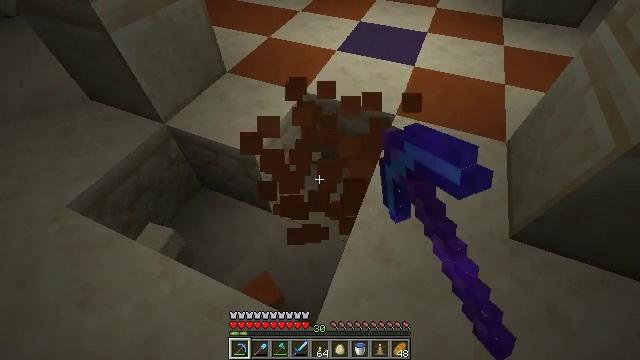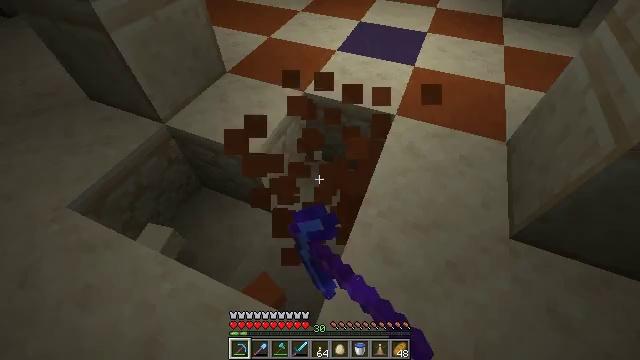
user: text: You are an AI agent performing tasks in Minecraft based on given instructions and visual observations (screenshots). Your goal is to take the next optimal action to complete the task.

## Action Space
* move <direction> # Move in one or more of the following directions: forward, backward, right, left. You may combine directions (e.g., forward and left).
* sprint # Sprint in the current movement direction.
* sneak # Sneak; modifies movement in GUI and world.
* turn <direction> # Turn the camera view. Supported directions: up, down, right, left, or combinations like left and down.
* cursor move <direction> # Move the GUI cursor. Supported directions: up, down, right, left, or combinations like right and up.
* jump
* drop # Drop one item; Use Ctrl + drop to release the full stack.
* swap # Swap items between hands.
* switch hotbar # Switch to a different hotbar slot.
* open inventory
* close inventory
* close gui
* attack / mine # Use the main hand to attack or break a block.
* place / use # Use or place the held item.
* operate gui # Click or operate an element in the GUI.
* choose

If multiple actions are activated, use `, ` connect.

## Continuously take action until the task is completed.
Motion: motion action
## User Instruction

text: Dig out the orange terracotta.
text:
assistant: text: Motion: no_op
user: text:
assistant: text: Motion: no_op